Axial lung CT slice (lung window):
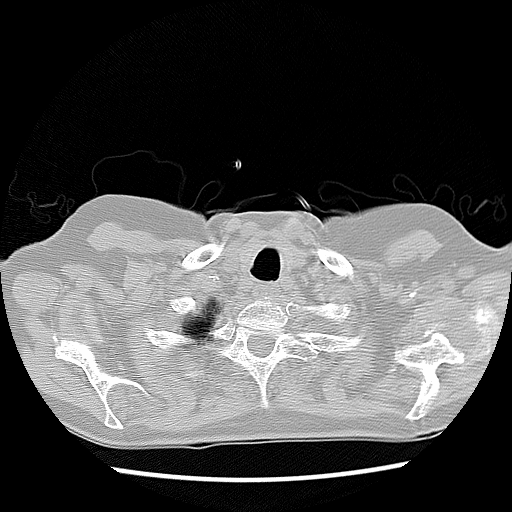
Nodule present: no